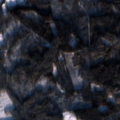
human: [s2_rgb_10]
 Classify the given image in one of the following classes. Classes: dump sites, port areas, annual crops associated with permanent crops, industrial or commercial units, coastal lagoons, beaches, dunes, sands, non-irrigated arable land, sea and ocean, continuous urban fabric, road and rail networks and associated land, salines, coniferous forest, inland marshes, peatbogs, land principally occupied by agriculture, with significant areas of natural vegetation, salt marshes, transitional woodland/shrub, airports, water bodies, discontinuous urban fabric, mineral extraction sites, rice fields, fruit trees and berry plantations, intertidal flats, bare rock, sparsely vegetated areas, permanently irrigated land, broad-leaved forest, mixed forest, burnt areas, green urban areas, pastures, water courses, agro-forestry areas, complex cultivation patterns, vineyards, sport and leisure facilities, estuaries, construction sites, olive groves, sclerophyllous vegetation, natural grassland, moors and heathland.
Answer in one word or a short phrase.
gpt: coniferous forest, mixed forest